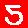
Digit: 5